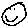
Label: smiley face